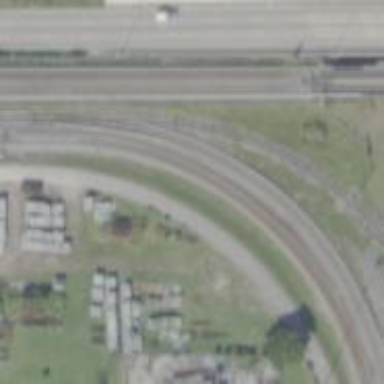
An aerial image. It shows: Electrified rail in service yard.